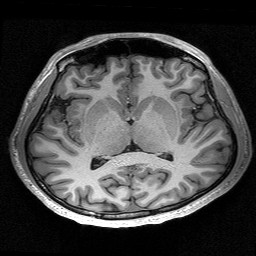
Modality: T1w
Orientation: coronal
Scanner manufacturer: siemens
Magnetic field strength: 3 T
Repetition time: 2.53 s
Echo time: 0.00267 s